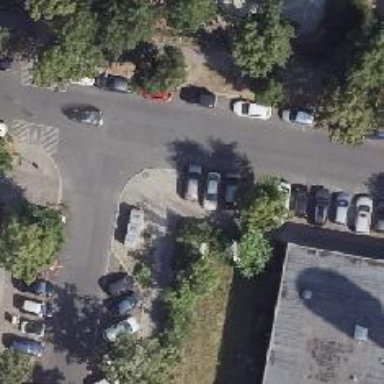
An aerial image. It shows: There is parking obstacle present in the area.